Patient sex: F
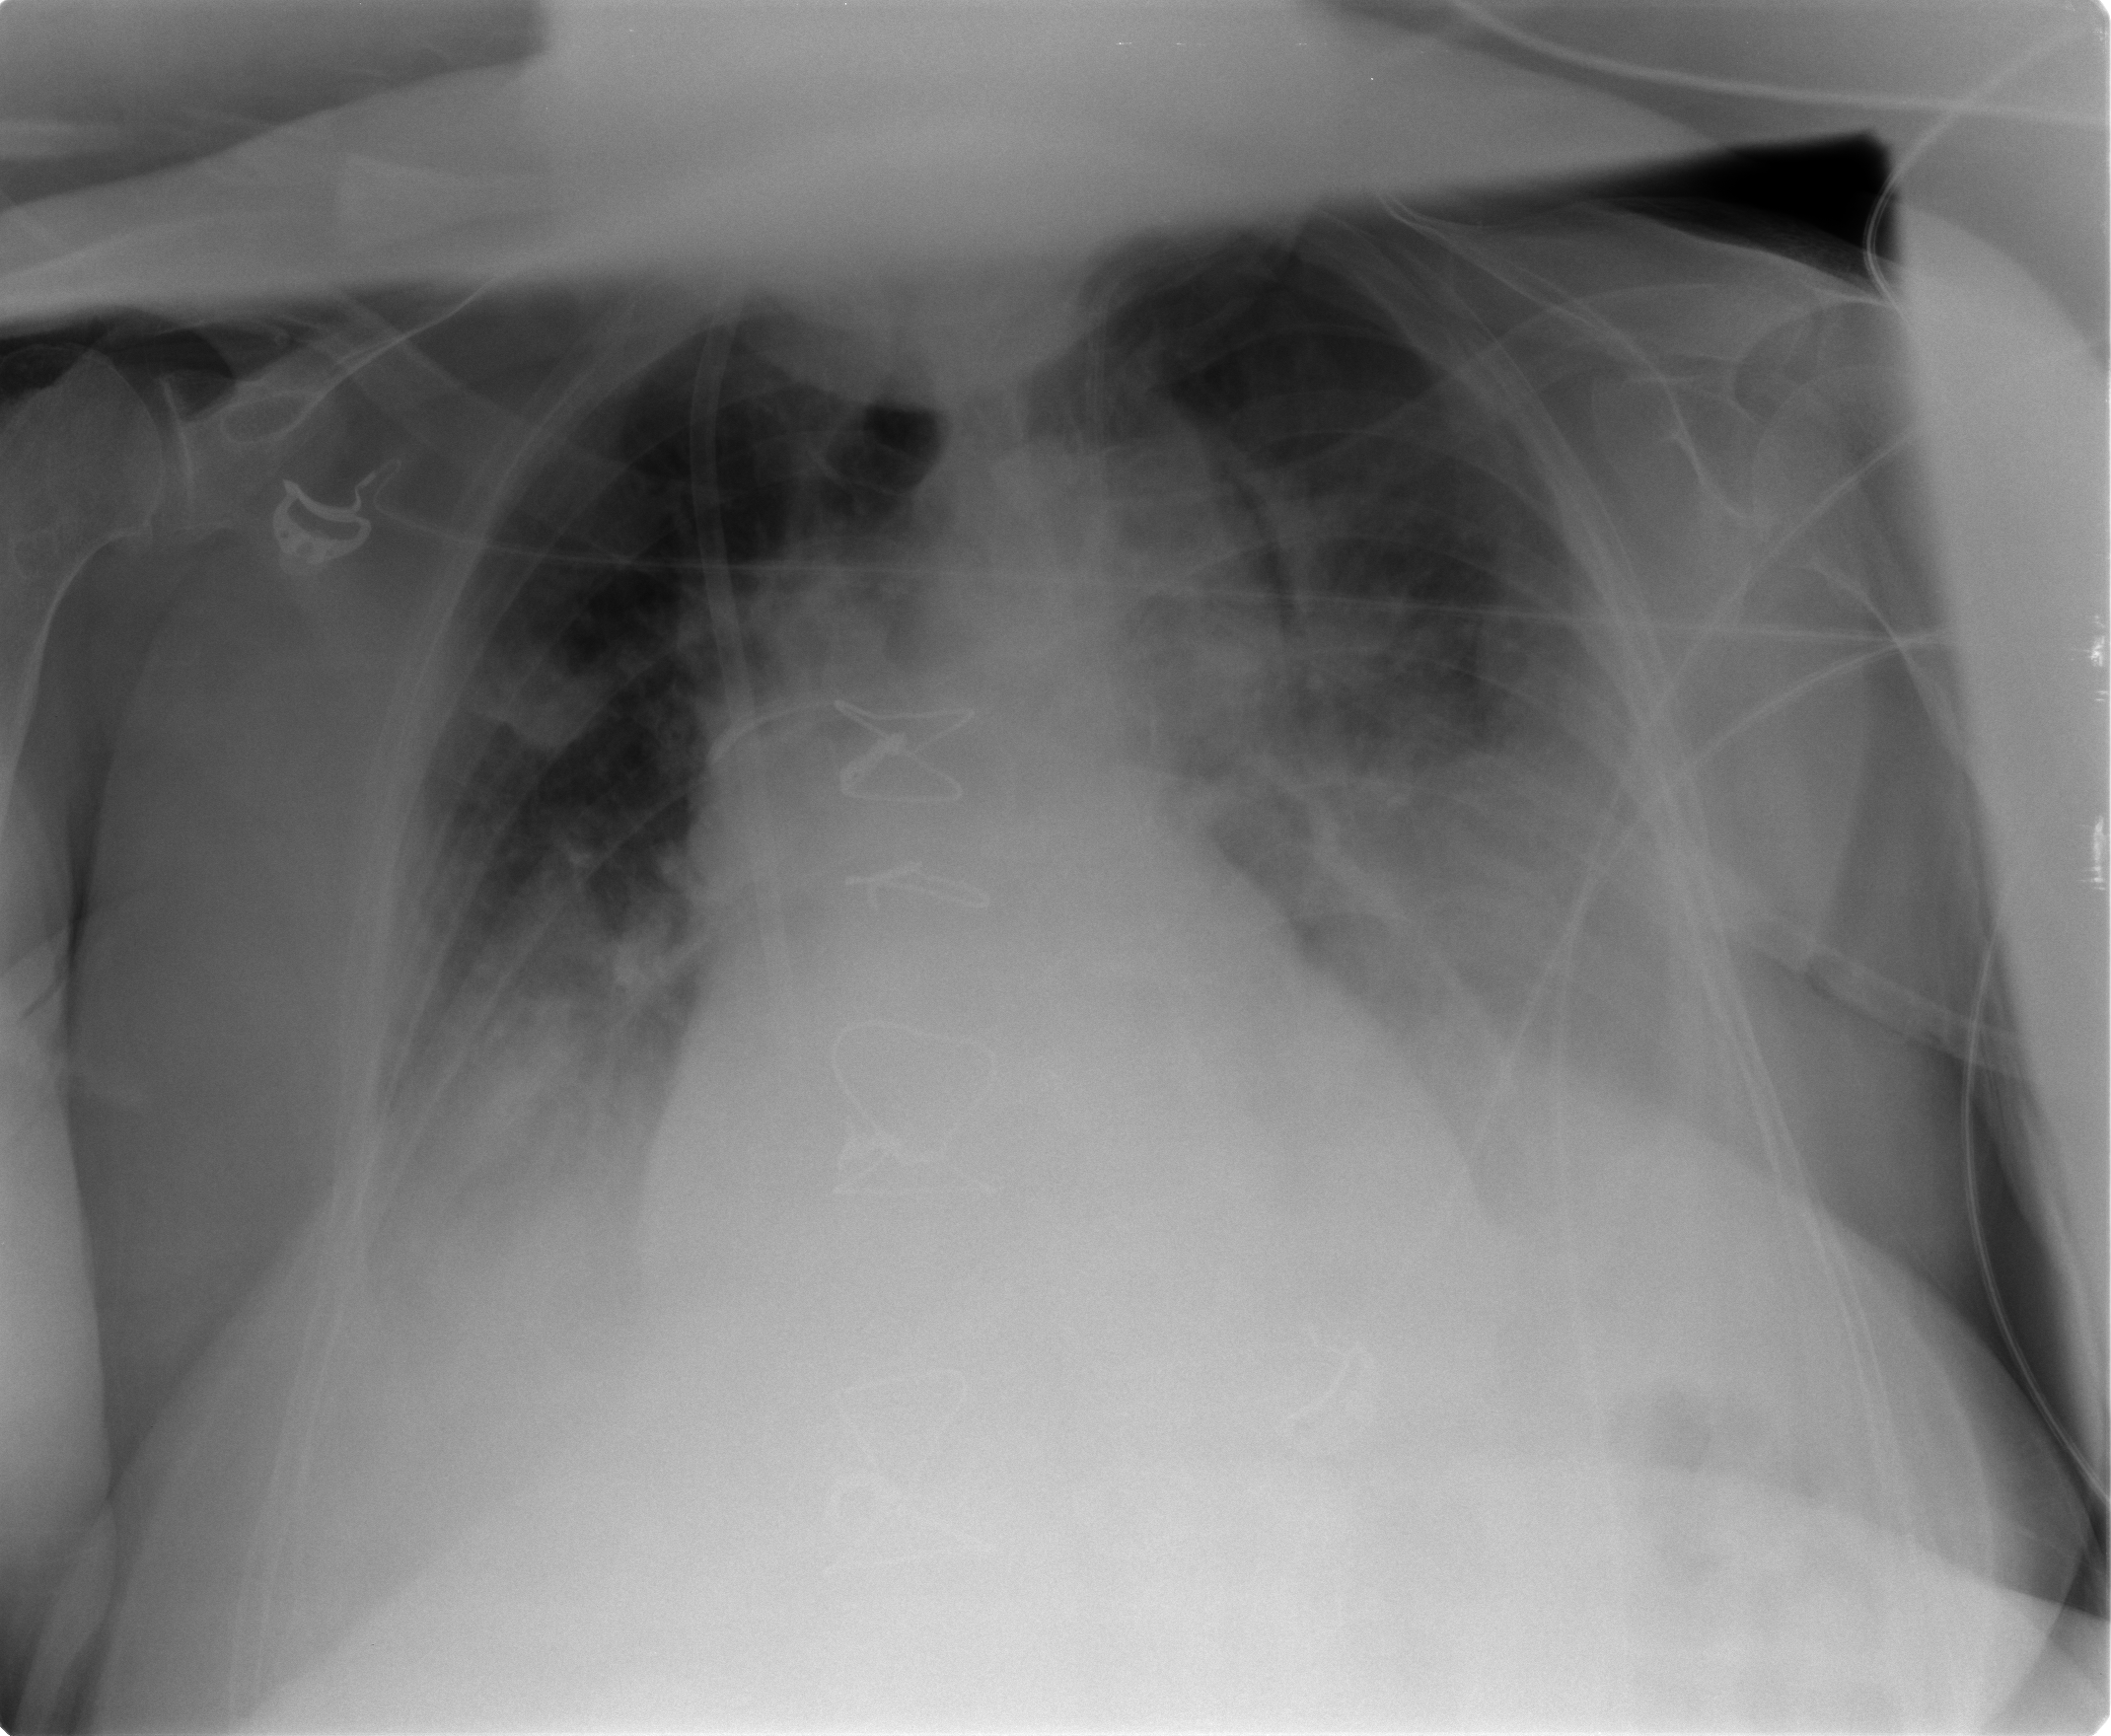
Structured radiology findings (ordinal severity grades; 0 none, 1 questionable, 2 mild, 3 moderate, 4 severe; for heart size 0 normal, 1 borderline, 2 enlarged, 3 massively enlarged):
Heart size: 0
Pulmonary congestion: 2
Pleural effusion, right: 2
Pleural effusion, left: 2
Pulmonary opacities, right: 2
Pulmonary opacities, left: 1
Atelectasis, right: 2
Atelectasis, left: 2